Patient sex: F
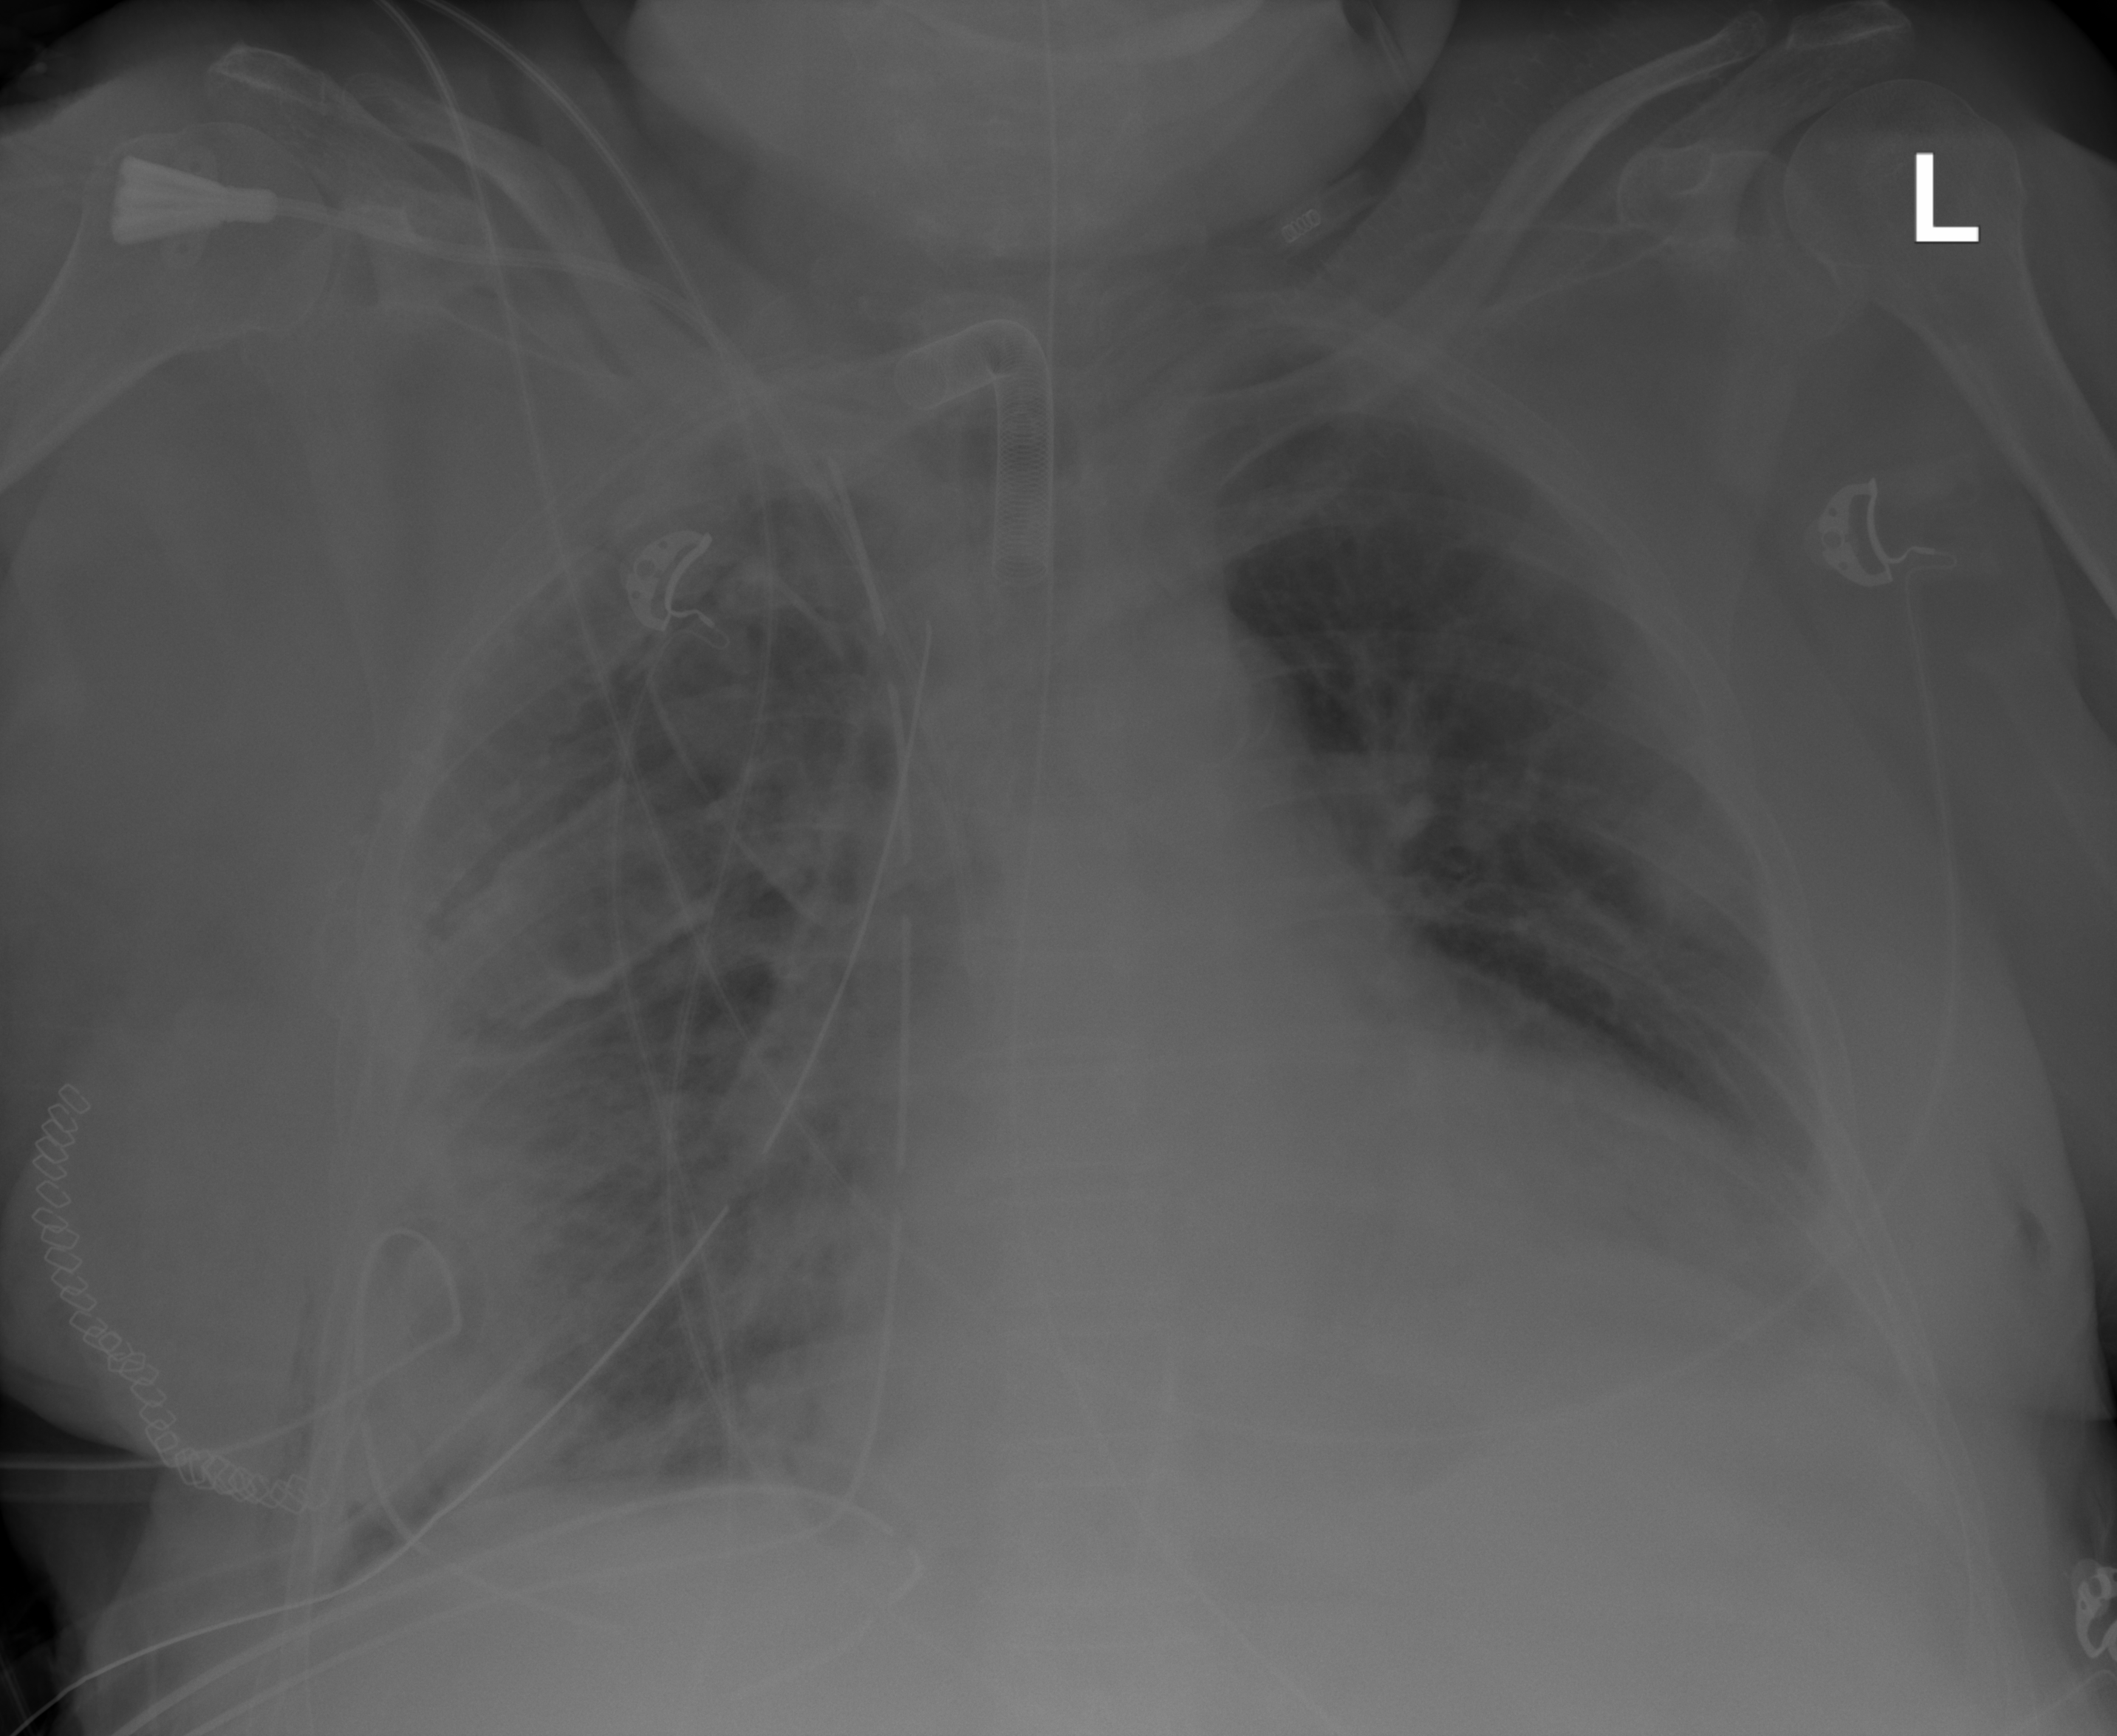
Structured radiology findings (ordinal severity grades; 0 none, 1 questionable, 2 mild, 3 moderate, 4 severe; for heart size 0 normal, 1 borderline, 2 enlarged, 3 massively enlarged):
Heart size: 2
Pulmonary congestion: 2
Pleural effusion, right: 2
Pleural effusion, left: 2
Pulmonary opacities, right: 0
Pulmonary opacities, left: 0
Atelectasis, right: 2
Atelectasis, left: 2